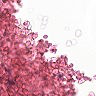
Metastatic tissue present: no